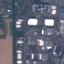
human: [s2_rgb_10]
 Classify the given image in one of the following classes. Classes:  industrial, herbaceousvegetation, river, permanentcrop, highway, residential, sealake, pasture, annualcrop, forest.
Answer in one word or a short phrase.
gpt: Industrial